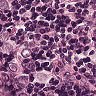
Metastatic tissue present: yes